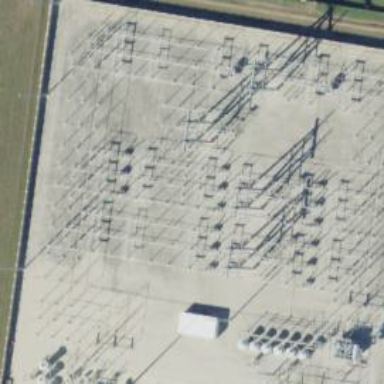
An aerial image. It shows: Switch for power supply.